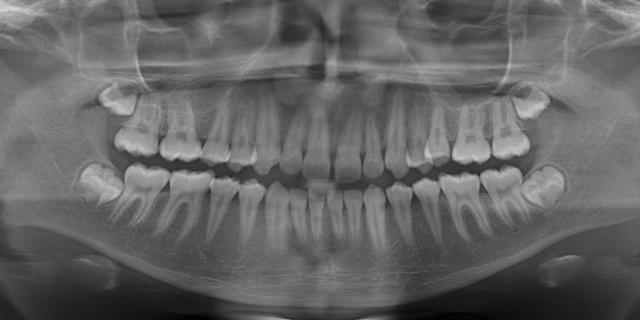
adult